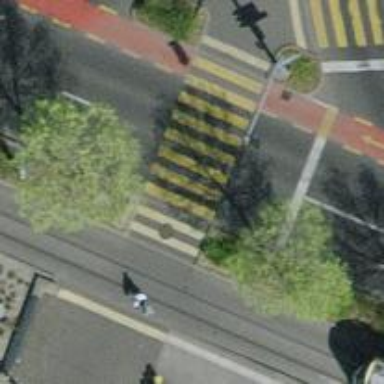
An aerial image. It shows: Crossing with traffic signals.